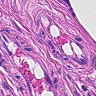
Metastatic tissue present: no